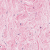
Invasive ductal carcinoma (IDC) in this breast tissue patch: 0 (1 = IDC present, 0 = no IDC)